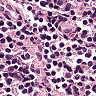
Metastatic tissue present: no